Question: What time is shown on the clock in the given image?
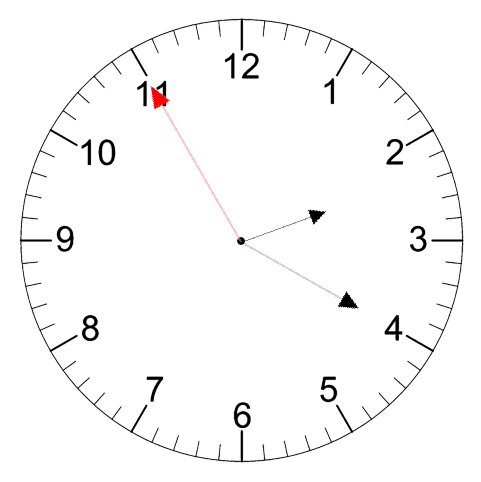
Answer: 02:19:55